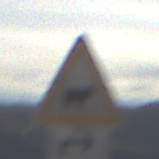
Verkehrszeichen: ViehtriebLinks
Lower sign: RichtungsangabeDurchPfeile5
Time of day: MorningAfternoon
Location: Outdoor (Nature)
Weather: PartlyCloudy
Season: NotSpecified
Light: Natural